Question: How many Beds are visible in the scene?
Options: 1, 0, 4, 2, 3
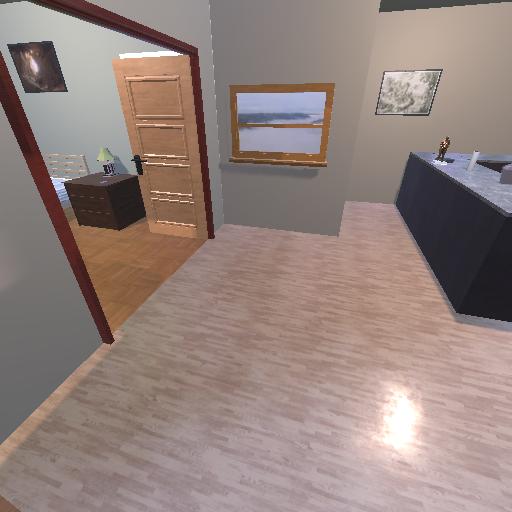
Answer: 1